Question: I'm not why my Google chart is not rendering and instead, it display

I also notice I got this error message on my console.
>
Then, I checked my JSON file, is there. which danger is it referring to ?
---
# JS
'''
'use strict';
define(['jquery'], function($) {
$(function() {
var danger = $('#pc-danger');
var warning = $('#pc-warning');
var success = $('#pc-success');
var danger_list = $('#pc-danger-list');
var warning_list = $('#pc-warning-list');
var success_list = $('#pc-success-list');
var basePath = "/BIM/resources/js/reports/student/section-exercise/";
$.ajax({
url: basePath + "data.json",
type: "GET",
dataType : "json",
success: function( objects ) {
function updateInfo(x) {
danger.html(objects[x].danger);
warning.html(objects[x].warning);
success.html(objects[x].success);
danger_list.html(objects[x].danger_list);
warning_list.html(objects[x].warning_list);
success_list.html(objects[x].success_list);
}
// Load the Visualization API and the piechart package.
google.load("visualization", "1", {packages:["corechart"]});
google.setOnLoadCallback(drawChart());
function drawChart() {
var options = {
width: 160,
height: 160,
chartArea: {
left: 10,
top: 20,
width: "100%",
height: "100%"
},
colors: ['#F46E4E', '#F9C262' , '#ADB55E',],
legend: 'none',
enableInteractivity: false,
pieSliceText: 'none',
};
var data = {};
var chart = {};
for (var object in objects) {
var total = objects[object].danger + objects[object].warning + objects[object].success ;
data[object] = google.visualization.arrayToDataTable([
['Piechart' , 'Number of Skills'],
['danger' , ( objects[object].danger/total ) * 100 ],
['warning' , ( objects[object].warning/total ) * 100 ],
['success' , ( objects[object].success/total ) * 100 ],
]);
object = object.toLowerCase();
// piechart object
var $el = $('#sa-piechart-' + object );
// button
var button = $('.sa-report-btn-'+ object );
// append
var $el = $('#sa-piechart-' + object ).length ? $('#sa-piechart-' + object ) : $('<div id="sa-piechart-' + object +'"></div>').appendTo($('#sa-piechart-'+ object ));
chart[object] = new google.visualization.PieChart($el[0]);
chart[object].draw(data[object]);
// attach click handler to the button
button.click(function() {
updateInfo(object);
chart[object].draw(data[object]);
});
}
}
},
error: function( xhr, status, errorThrown ) {
alert( "Sorry, there was a problem!" );
console.log( "Error: " + errorThrown );
console.log( "Status: " + status );
console.dir( xhr );
},
});
});
});
'''
---
# JSON
'''
{
"A": {
"report_type": "chapter test",
"section_num": "2",
"assignment": "algebra 1",
"date": "2/10/2015",
"correct_num": "15",
"avg_score": "89",
"danger": "5",
"danger_list": "5,10,15,19,23",
"warning": "8",
"warning_list": "3,7,11,13,14,16,21,22",
"success": "12",
"success_list": "1,2,4,6,8,9,12,17,18,20,24,25"
},
"B": {
"report_type": "section exercise",
"section_num": "2.2",
"assignment": "algebra 1",
"date": "2/09/2015",
"correct_num": "11",
"avg_score": "44",
"danger": "12",
"danger_list": "11,12,13,14,15,16,17,18,19,20,3,4",
"warning": "2",
"warning_list": "1,2",
"success": "11",
"success_list": "21,21,23,24,25,5,6,7,8,9,10"
},
"C": {
"report_type": "test",
"section_num": "1",
"assignment": "algebra 1",
"date": "1/10/2015",
"correct_num": "15",
"avg_score": "75",
"danger": "0",
"danger_list": "",
"warning": "10",
"warning_list": "1,2,3,4,5,6,7,8,9,10",
"success": "15",
"success_list": "11,12,13,14,15,16,17,18,19,20,21,22,23,24,25"
},
"D": {
"report_type": "practice test",
"section_num": "1",
"assignment": "algebra 1",
"date": "1/09/2015",
"correct_num": "15",
"avg_score": "79",
"danger": "5",
"danger_list": "1,2,3,4,5",
"warning": "0",
"warning_list": "",
"success": "20",
"success_list": "6,7,8,9,10,11,12,13,14,15,16,17,18,19,20,21,22,23,24,25"
}
}
'''
---
Any help / hints / suggestions will mean a lot to me.
Thank-you !
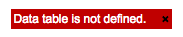
Answer: You are pushing 'DataTable' to 'data[object]' which are 'A,B,C..' and after that you conver it to lowerCase by this line:-
'''
object = object.toLowerCase();
'''
so after that when you get that object it return null in this line:-
'''
chart[object].draw(data[object]);
'''
so you just need to remove this line:-
'''
object = object.toLowerCase();
'''
here is demo( i just use one div for demo purpose)
<URL>
hope this will help you.